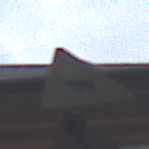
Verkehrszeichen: ViehtriebRechts
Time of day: MorningAfternoon
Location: Outdoor (Urban)
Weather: Overcast
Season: NotSpecified
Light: Natural